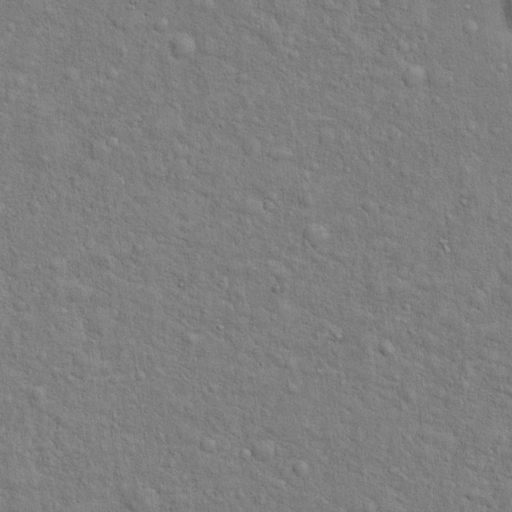
Classes present: Background